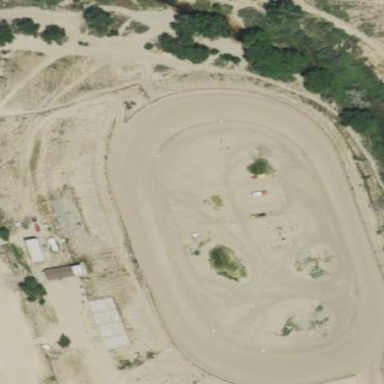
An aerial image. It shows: Motor raceway with unpaved surface.